Current action and preconditions to check: trajectory_clear

Your task: For each precondition in the list above, predict whether it will hold at this action.

Consider the current scene as observed from the mobile robot's camera, and analyze the predicted future states of all dynamic agents (e.g., people, animals, vehicles, or any moving entities) within the NEXT SECOND.

IMPORTANT: Only answer "very likely" if you are absolutely certain—based on strong, clear evidence—that a dynamic agent will violate the precondition in the predicted future state. Do NOT answer "very likely" for unlikely, ambiguous, or low-probability risks.

Ask yourself for each precondition: Is there a high probability, with clear and convincing evidence, that the predicted future states of any dynamic agent will interfere with the predicted future state of the currently executing action within the NEXT SECOND, causing that precondition to fail?

Assess the risk level based on these predictions. Use "likely" or "very likely" if motions create a clear risk of interference.

Use "neutral" or "improbable" if agents are nearby but their predicted paths are clearly diverging or non-conflicting.

Failure Risk Categories: "very improbable", "improbable", "neutral", "likely", "very likely"

Answer Format: Output ONLY the probability_of_failure value from these categories: "very improbable", "improbable", "neutral", "likely", "very likely"

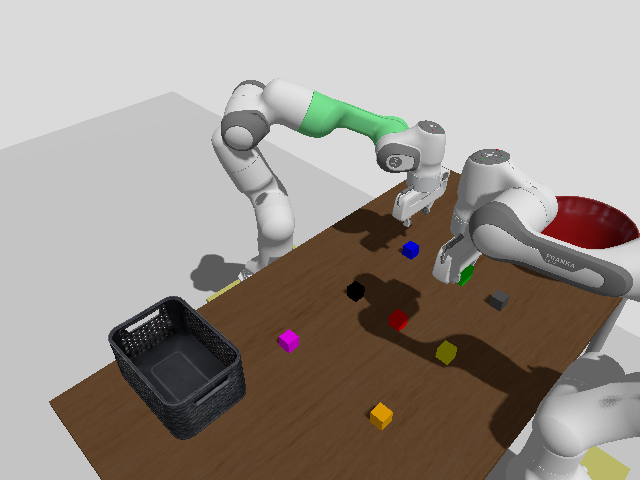

Answer: very improbable